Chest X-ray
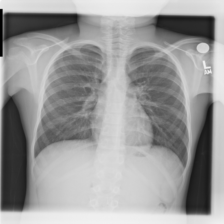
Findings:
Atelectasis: negative
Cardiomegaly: negative
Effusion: negative
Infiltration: negative
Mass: negative
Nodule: negative
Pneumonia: negative
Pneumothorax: negative
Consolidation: negative
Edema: negative
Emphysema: negative
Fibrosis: negative
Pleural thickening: negative
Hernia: negative